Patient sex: M
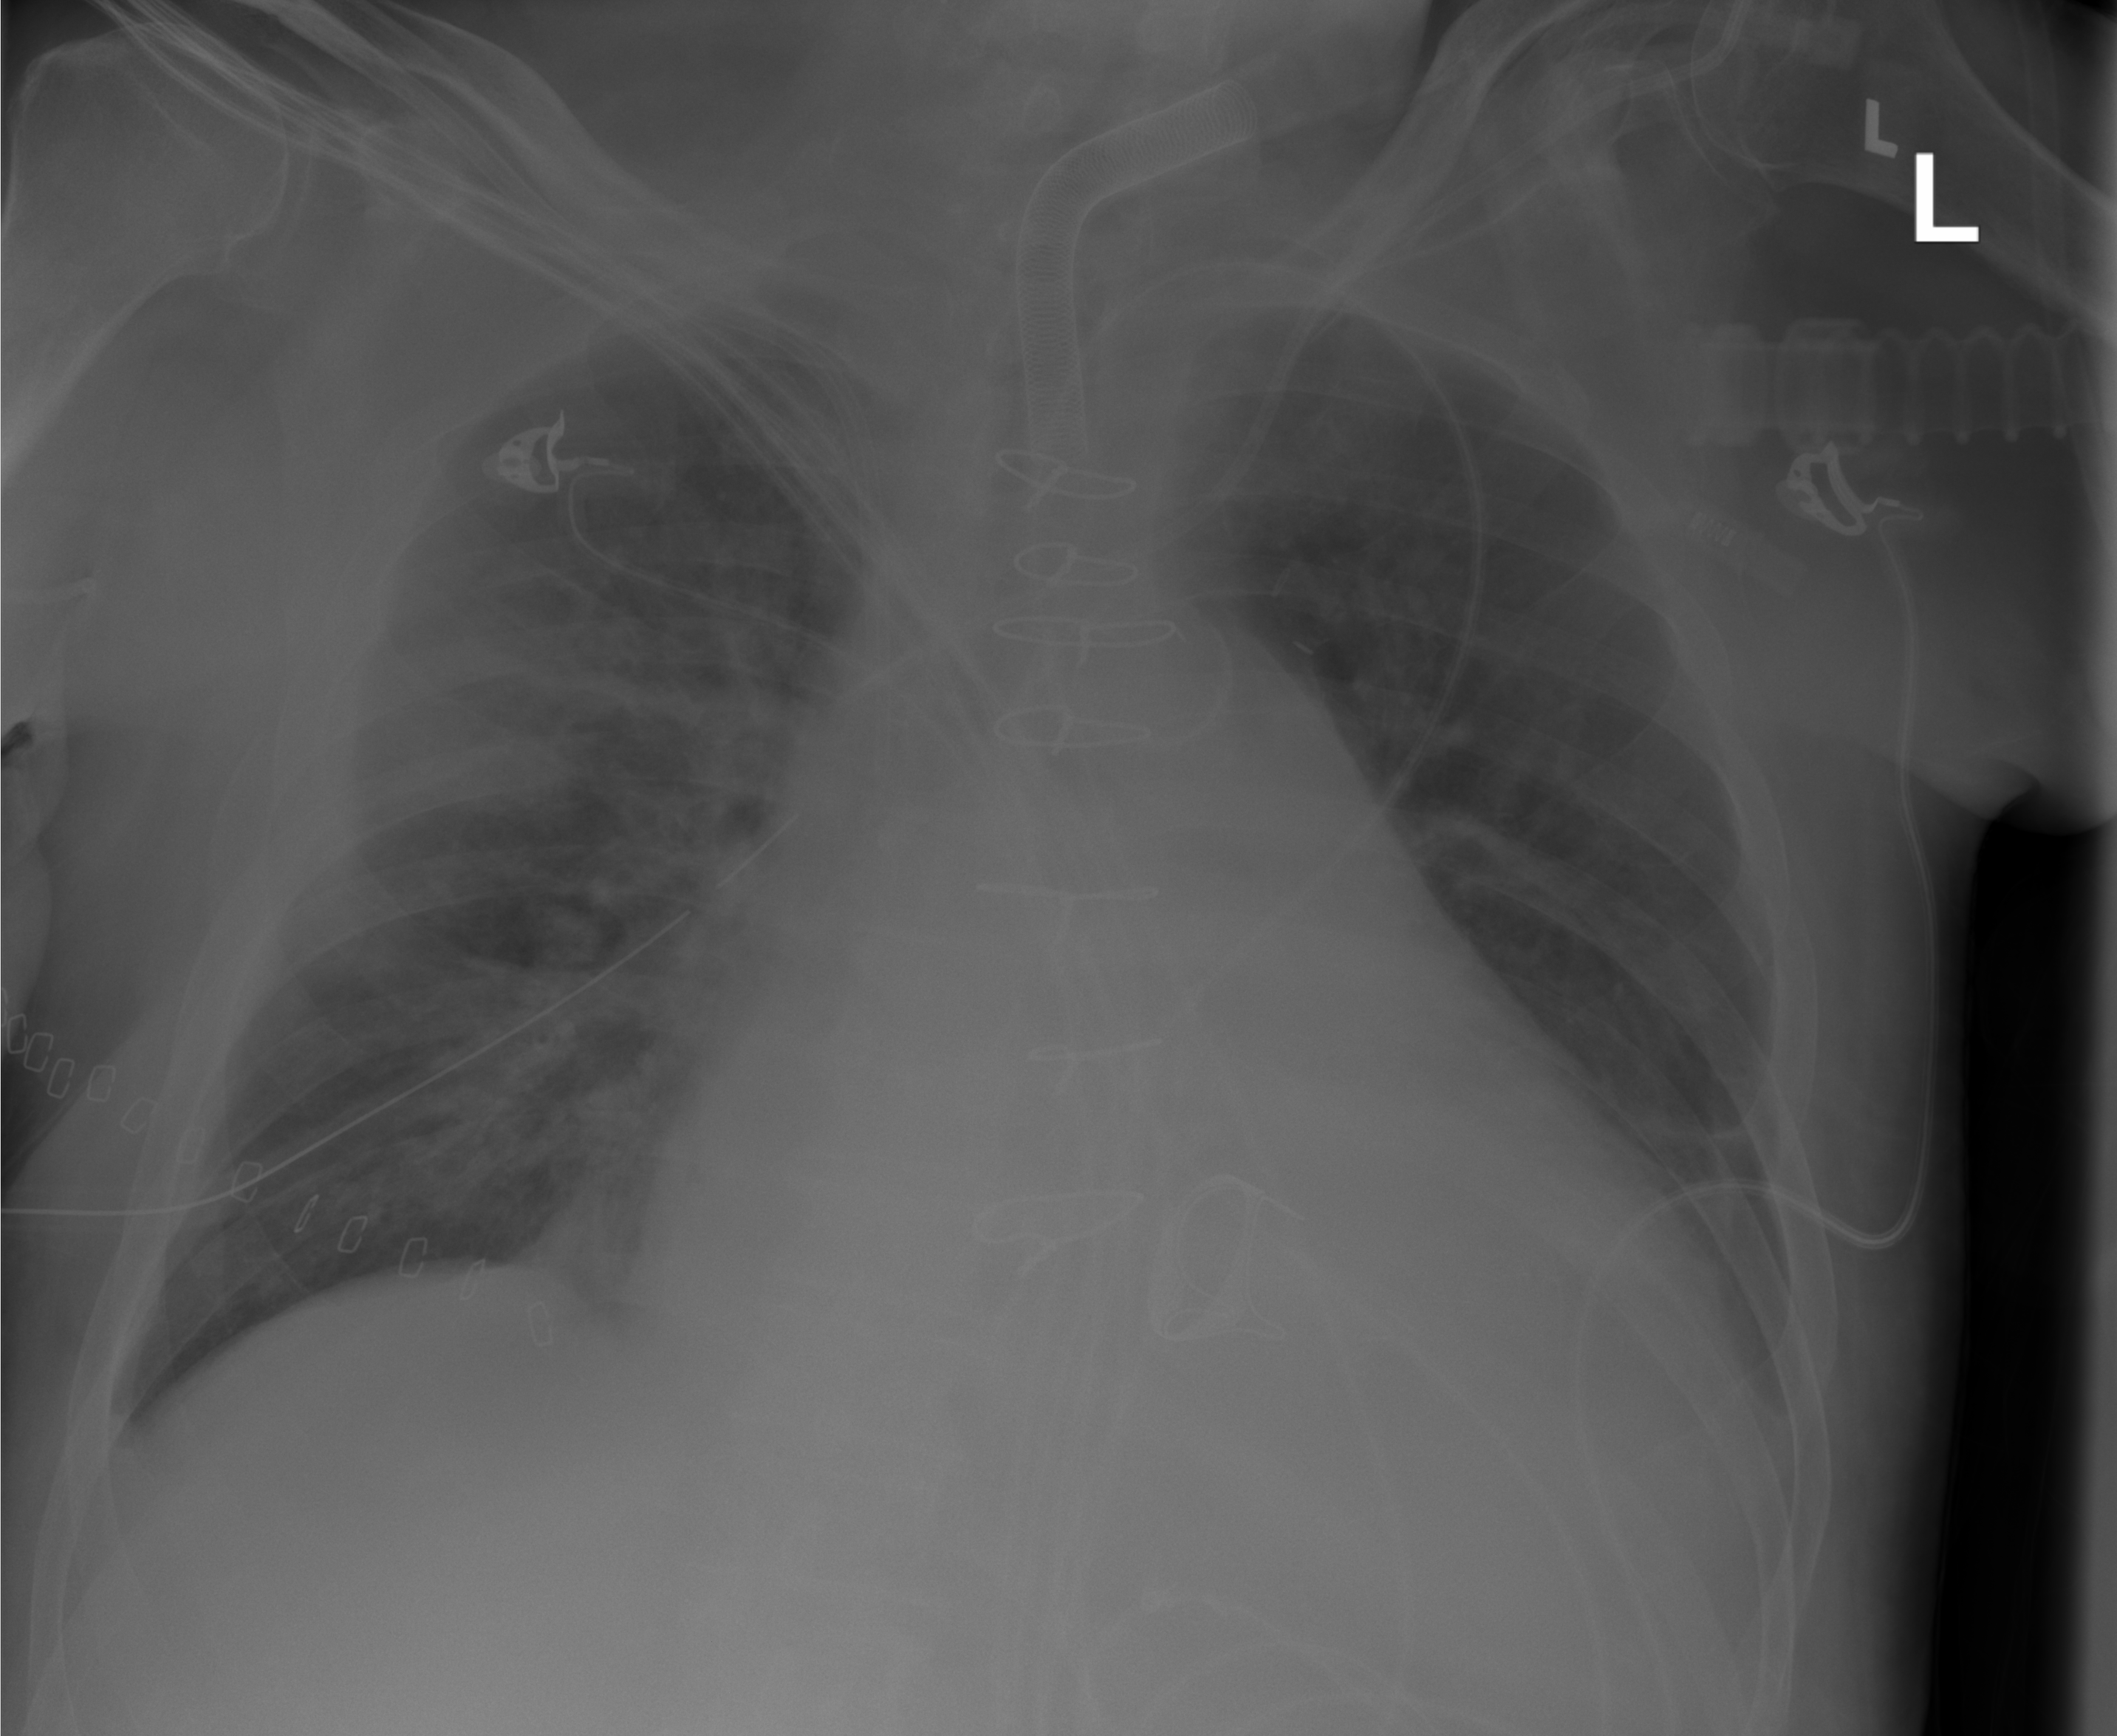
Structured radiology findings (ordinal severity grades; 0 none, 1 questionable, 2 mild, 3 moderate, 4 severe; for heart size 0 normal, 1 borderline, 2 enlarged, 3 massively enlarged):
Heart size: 2
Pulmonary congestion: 2
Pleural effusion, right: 0
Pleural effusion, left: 0
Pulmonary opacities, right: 2
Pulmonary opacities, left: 0
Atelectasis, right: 2
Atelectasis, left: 2